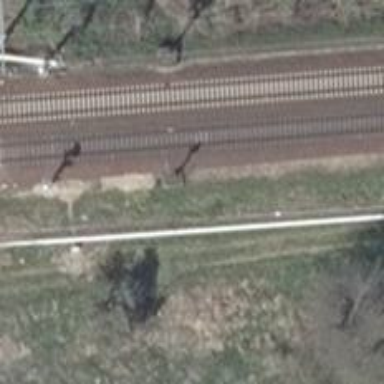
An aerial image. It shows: Railway signal.